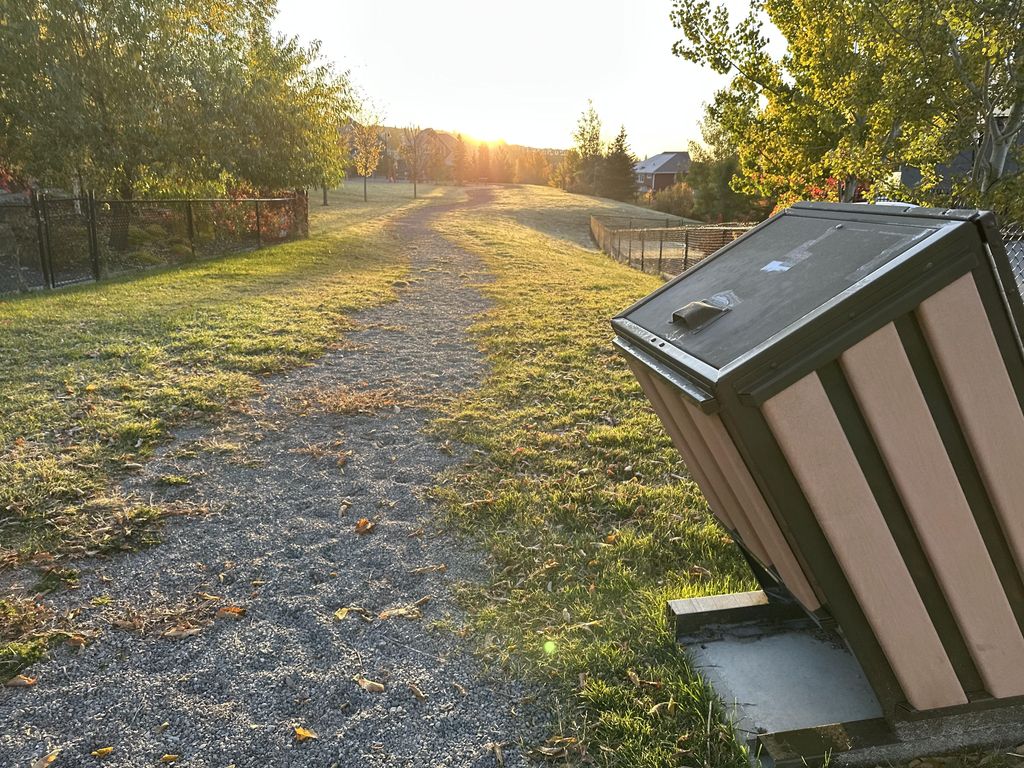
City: calgary